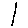
Label: line